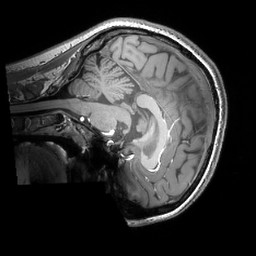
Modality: T1w
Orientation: sagittal
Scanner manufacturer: philips
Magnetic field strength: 7 T
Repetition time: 0.008 s
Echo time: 0.001974 s